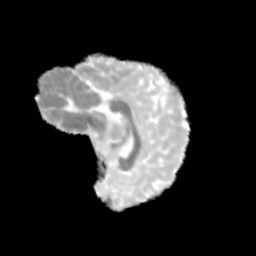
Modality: MD
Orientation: sagittal
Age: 9
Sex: female
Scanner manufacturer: siemens
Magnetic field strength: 3 T
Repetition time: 3.8 s
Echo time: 0.07 s